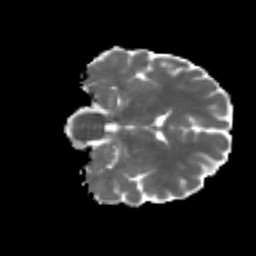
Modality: MD
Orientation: coronal
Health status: ill
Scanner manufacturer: siemens
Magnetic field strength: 3 T
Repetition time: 6.7 s
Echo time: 0.1 s